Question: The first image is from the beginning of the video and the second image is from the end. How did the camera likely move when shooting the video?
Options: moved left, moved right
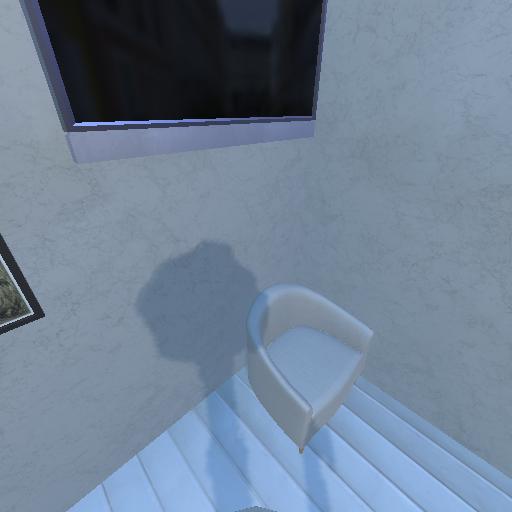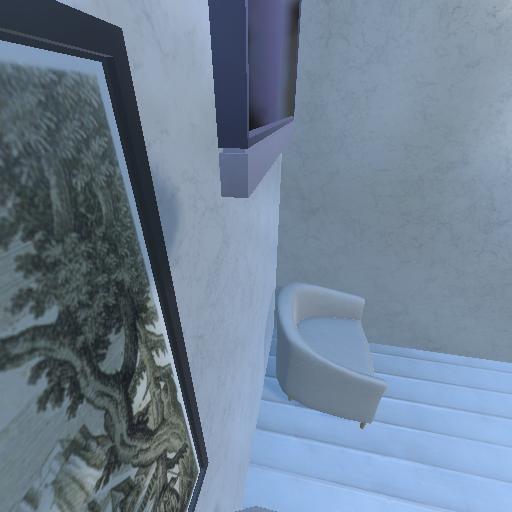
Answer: moved left